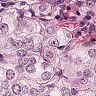
Metastatic tissue present: yes